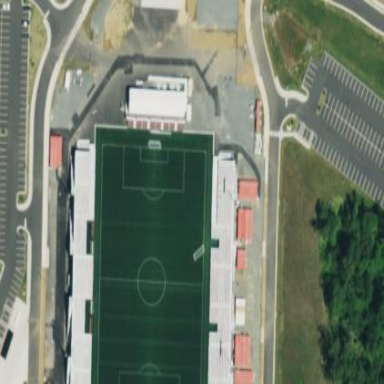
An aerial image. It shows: Soccer stadium for leisure sports.